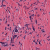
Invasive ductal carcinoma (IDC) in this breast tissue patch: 0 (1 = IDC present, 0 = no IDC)